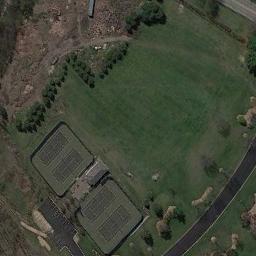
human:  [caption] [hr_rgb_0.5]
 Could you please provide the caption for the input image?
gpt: The tennis court was shaded by a large tree .

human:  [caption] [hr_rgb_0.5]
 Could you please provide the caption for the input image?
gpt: The tennis court is on the grass next to some trees .

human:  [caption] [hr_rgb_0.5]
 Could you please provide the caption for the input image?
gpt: Tennis court is built on the lawn .

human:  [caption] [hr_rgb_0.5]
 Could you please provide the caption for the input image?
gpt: The tennis courts are surrounded by grass .

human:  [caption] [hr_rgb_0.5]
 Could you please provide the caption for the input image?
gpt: The tennis courts are on a green meadow .